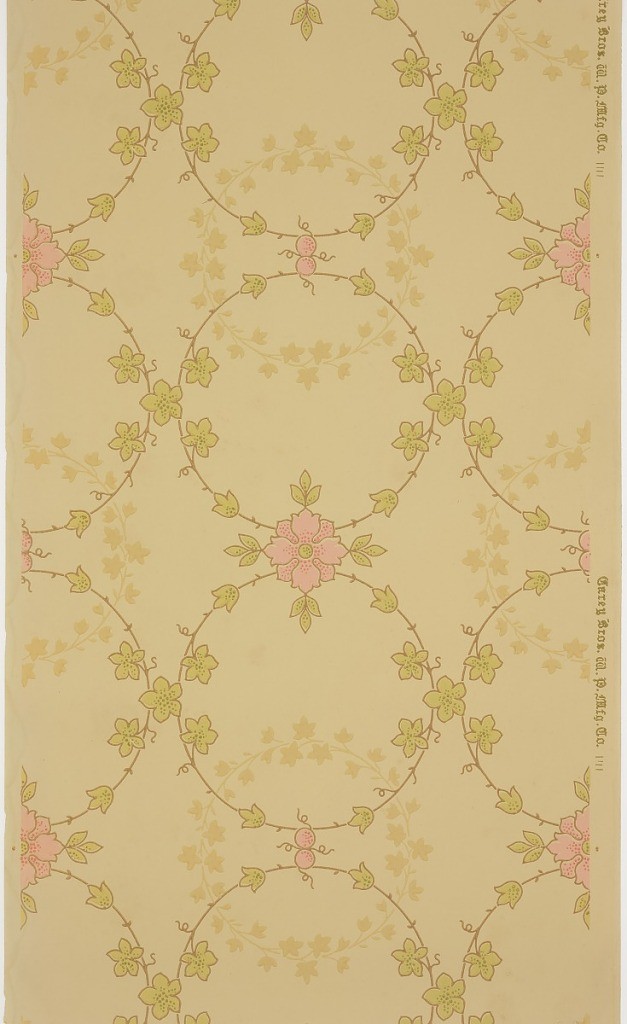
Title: Ceiling paper
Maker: Carey Bros. W.P. Mfg. Co., Philadelphia, Pennsylvania, founded 1882
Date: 1905–1915
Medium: Machine-printed paper
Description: Wreaths of interweaving floral motifs.  Similar background wreath motif.  Pink, green, brown and light brown on a tan background.  Pattern number 1111.